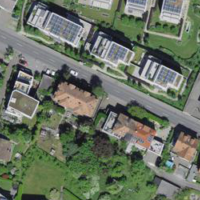
EUNIS habitat code: 55
Species observed at this site:
Senecio vulgaris